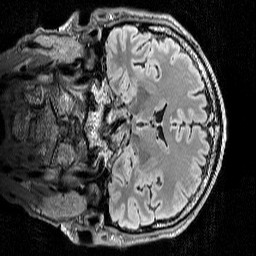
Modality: T2w
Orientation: coronal
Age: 58
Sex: male
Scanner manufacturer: siemens
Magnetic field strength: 3 T
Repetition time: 5 s
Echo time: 0.386 s